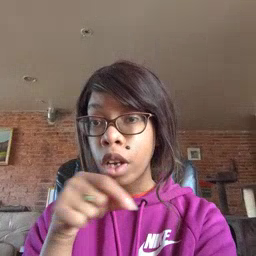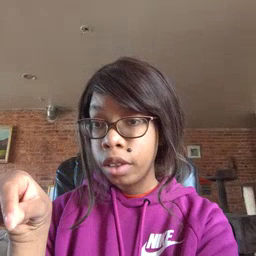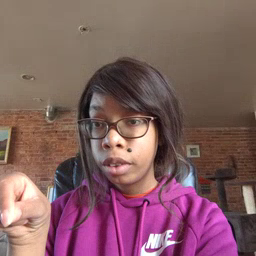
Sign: pencil